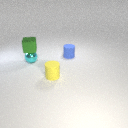
small blue rubber cylinder behind small yellow rubber cylinder